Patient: sex M, age 38
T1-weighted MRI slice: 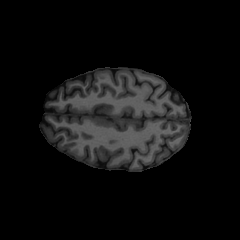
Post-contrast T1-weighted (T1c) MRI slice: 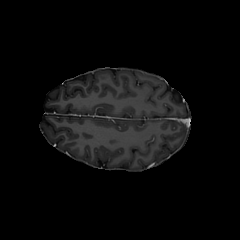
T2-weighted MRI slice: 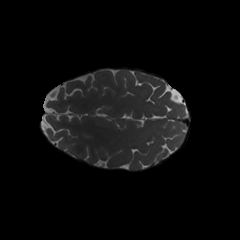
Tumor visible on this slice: no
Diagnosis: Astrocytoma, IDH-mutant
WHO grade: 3